Field crop: tomato
Growth stage: 1
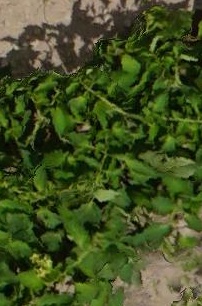
Species: tomato